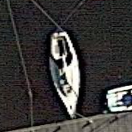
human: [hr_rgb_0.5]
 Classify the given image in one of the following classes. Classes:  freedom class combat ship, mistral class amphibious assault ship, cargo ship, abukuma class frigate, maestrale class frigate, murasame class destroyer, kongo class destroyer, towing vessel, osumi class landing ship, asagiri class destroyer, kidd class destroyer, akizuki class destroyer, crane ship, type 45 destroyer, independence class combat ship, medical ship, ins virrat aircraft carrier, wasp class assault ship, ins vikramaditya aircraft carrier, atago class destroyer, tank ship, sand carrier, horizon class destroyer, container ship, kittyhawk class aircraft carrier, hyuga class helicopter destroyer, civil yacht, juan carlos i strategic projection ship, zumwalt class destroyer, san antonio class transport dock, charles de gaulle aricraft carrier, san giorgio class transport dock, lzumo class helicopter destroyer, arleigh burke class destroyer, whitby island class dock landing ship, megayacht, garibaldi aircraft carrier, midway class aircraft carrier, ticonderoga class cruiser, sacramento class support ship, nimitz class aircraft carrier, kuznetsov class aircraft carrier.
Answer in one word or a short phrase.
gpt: Civil yacht